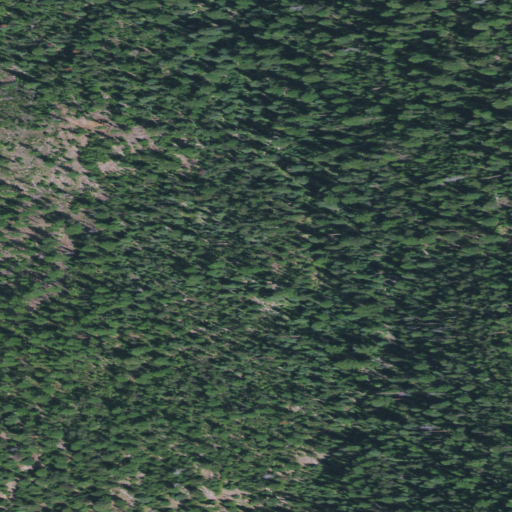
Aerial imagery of valley in Oregon named Dry Gulch containing only evergreen forest